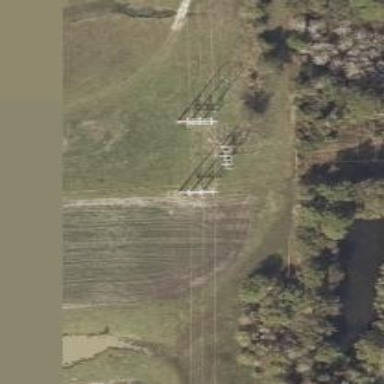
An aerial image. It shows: H-frame power tower with distinctive design.